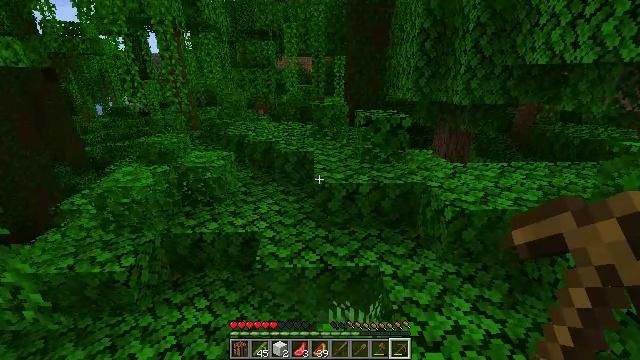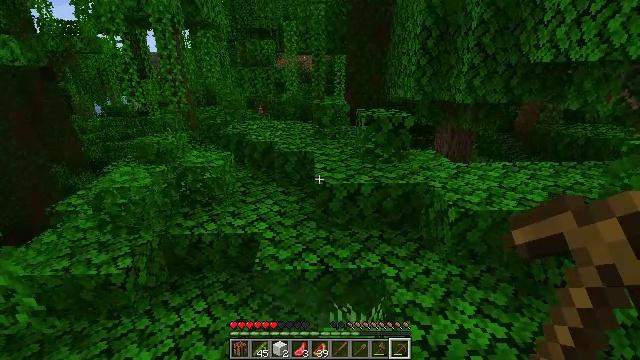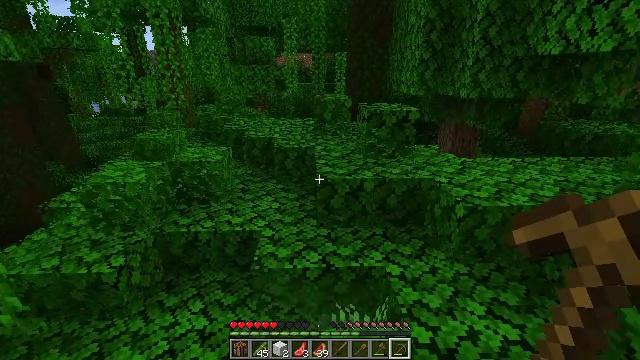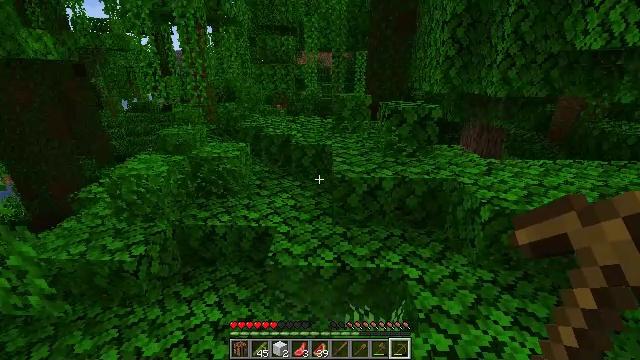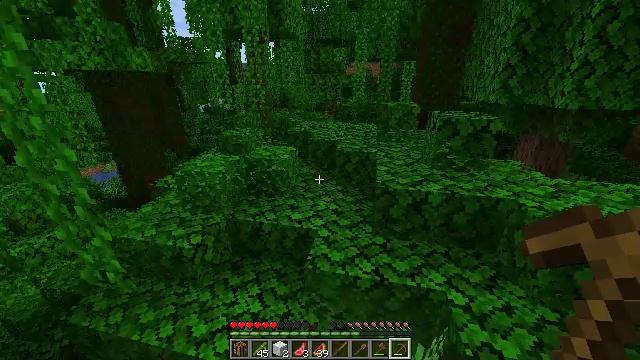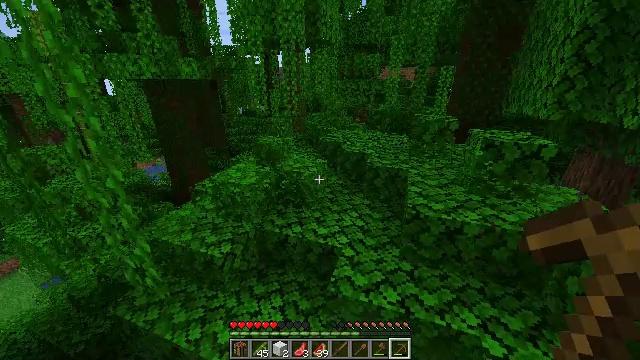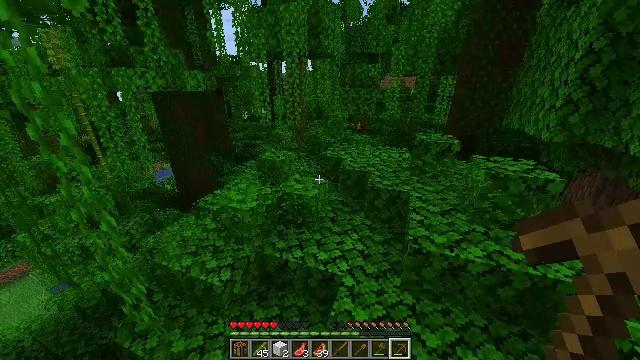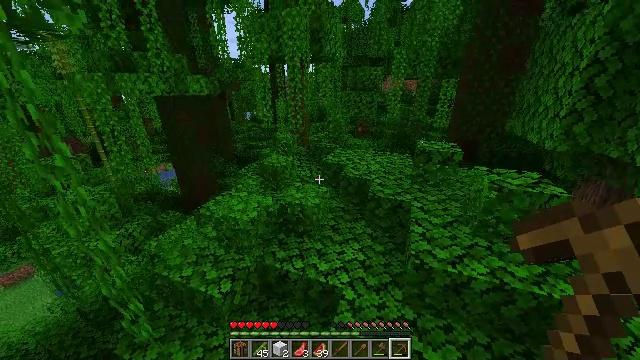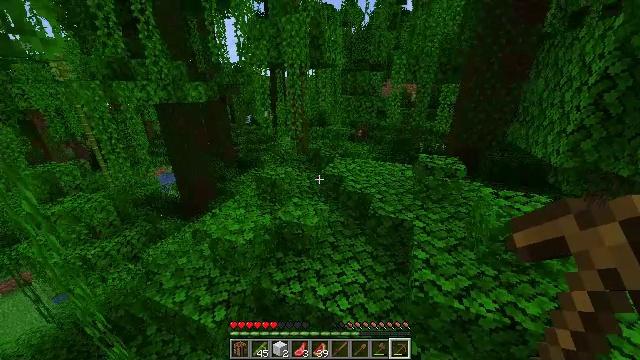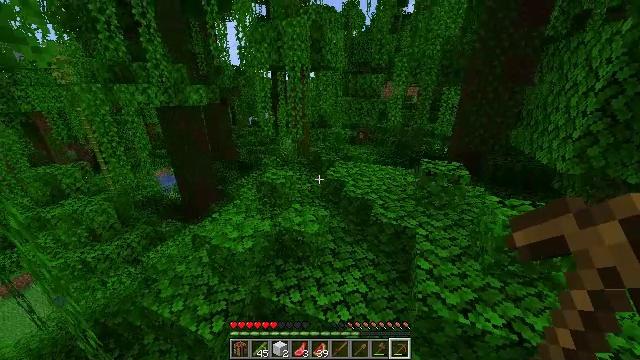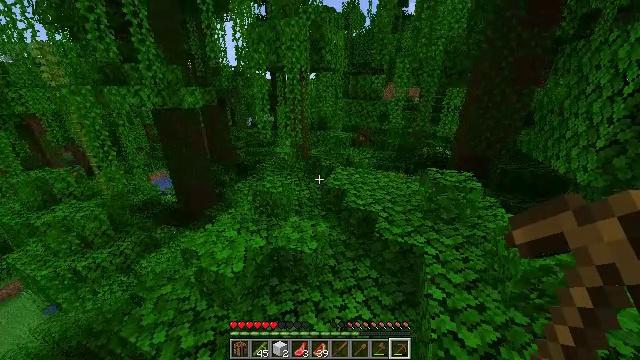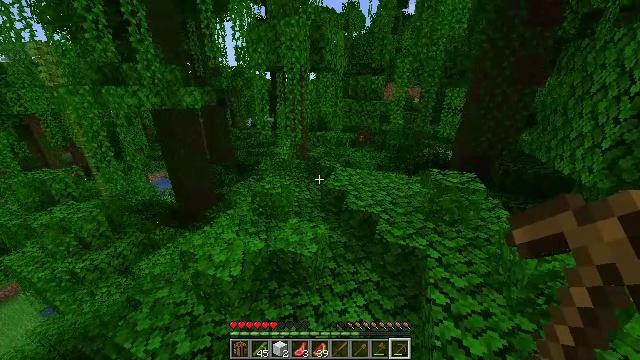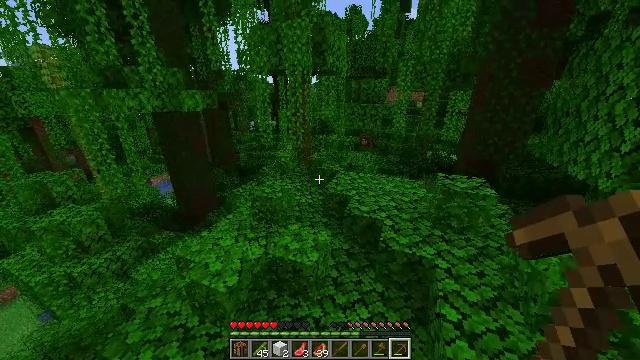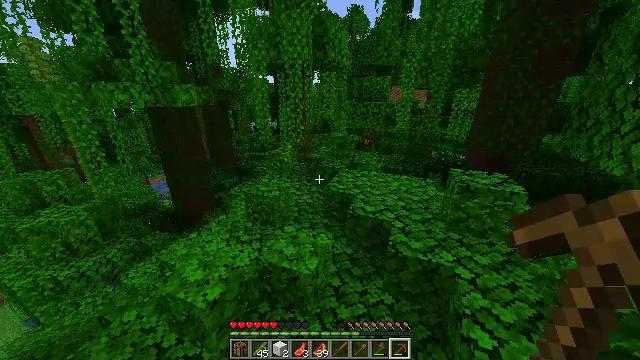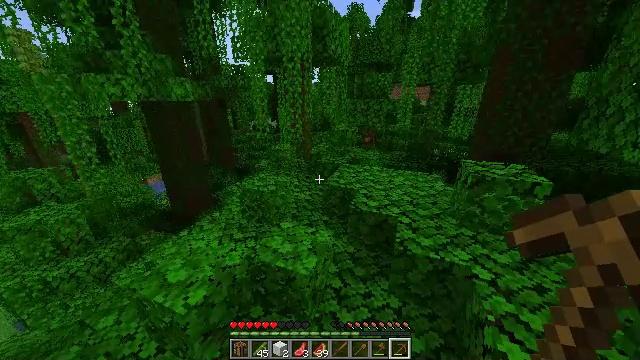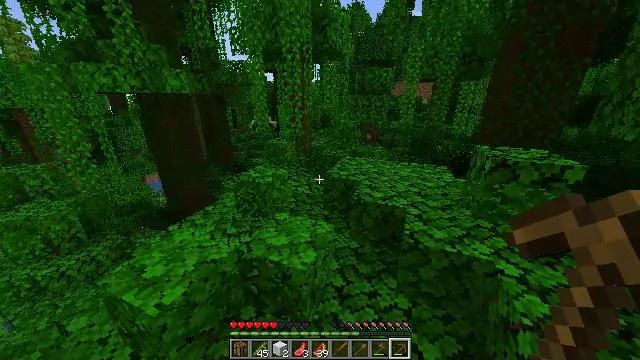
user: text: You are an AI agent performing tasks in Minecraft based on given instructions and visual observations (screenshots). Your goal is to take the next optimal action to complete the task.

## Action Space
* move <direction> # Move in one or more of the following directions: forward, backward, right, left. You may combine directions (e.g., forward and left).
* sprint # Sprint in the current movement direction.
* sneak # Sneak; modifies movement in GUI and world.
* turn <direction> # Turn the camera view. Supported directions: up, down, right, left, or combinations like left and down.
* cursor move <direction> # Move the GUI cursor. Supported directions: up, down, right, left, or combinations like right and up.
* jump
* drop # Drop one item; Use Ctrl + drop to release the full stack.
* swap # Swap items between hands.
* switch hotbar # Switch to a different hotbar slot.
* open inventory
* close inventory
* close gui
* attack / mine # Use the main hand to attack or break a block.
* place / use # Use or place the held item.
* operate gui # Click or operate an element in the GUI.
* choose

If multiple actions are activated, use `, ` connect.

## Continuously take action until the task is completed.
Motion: motion action
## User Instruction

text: Collect mossy cobblestone from a structure.
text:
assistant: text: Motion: move forward, jump
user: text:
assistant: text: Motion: move forward, jump
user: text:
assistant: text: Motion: move forward, sprint, turn left, jump
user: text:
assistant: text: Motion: move forward, sprint, turn left, jump
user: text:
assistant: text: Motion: move forward, sprint, turn left, jump
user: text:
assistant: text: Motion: move forward, sprint, jump
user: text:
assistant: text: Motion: move forward, jump
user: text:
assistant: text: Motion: move forward, jump
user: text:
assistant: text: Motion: move forward, jump
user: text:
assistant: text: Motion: move forward, jump
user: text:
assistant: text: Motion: move forward, jump
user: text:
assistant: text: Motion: move forward, jump
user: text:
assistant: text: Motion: move forward, jump
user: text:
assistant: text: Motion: move forward, jump
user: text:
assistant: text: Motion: move forward, jump
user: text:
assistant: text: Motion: move forward, sprint, jump
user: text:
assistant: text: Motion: move forward, sprint, jump
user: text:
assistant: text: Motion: move forward, sprint, jump
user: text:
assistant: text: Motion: move forward, sprint, jump
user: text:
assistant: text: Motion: move forward, sprint, turn left, jump
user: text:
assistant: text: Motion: move forward, jump
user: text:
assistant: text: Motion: move forward, turn left, jump
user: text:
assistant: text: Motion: move forward, turn left, jump
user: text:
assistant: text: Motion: move forward, turn left, jump
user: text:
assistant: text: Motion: move forward, turn left, jump
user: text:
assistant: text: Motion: move forward, turn left, jump
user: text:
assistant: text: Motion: move forward, turn left, jump
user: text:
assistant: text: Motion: move forward, sprint, turn left, jump
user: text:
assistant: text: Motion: move forward, sprint, turn left, jump
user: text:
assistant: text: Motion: move forward, sprint, jump